Question: Here's my deal:
The boss asked me to fix a page not displaying properly in IE7.
I'm working with a div tag initially set as:
'''
<div id="login_content" style="left: 0px; text-align: center;">
'''
And so it is rendered in Firefox, Chrome, Safari, and IE9. The issue comes in IE7--somehow the div is cut off when IE7 automagically decides to set the inline style with a height of 8px.
There are no scripts that modify this (as I said, it doesn't get touched in other modern browsers) and upon inspection with IE9 developer tools, it's not inherited from a style sheet. Does anyone know what might cause this behavior?

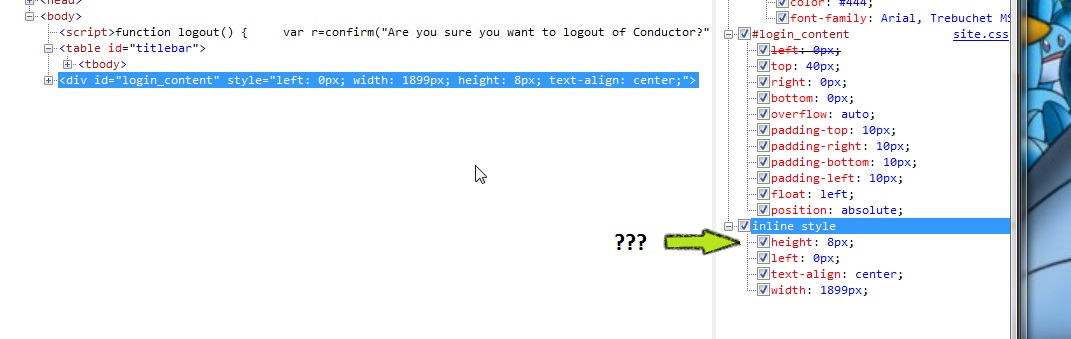
Answer: If it's running through an external script it's probably an inline style in that. If you post a link we can use inspection tools.
You can use the conditional '<!--[if IE7] code to fix it [endif]-->' to just change how it renders on IE7.